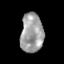
Tissue: skin
Cell type: Epithelial cells
Senescence score: 0.2708
Nuclear area (px): 878
Mean DAPI intensity: 157.903